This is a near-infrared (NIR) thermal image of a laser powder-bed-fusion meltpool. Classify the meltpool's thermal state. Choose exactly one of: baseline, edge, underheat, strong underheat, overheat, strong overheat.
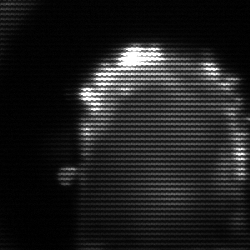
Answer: baseline